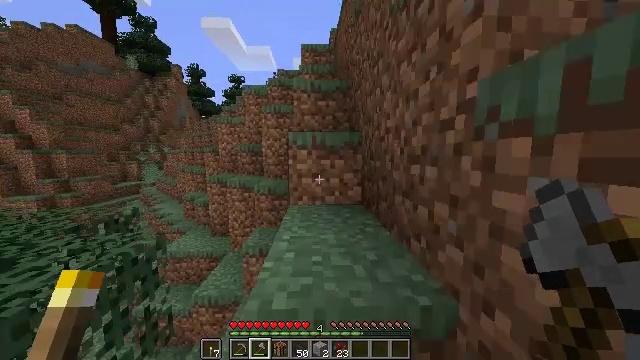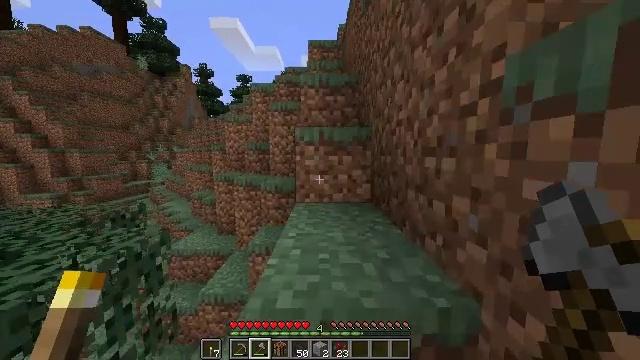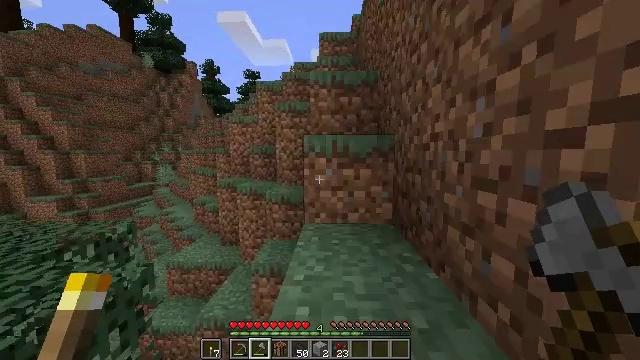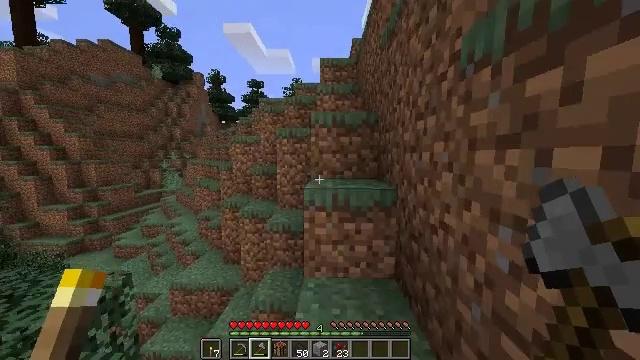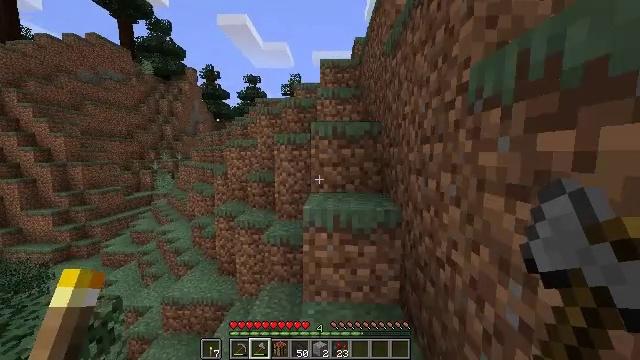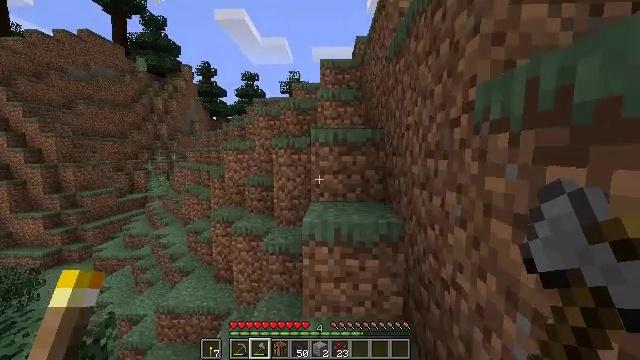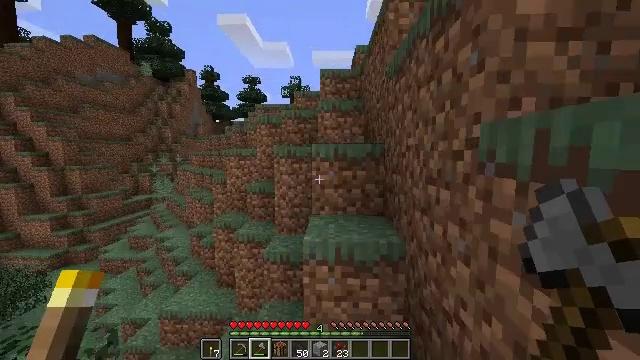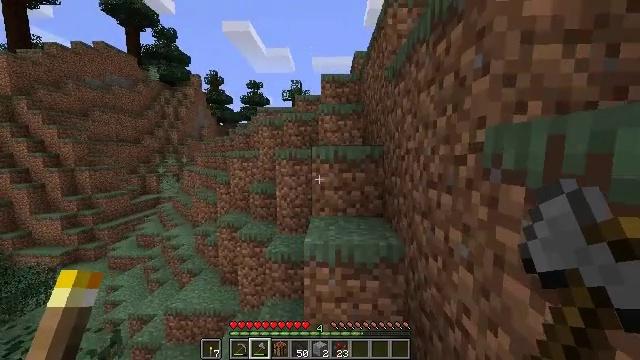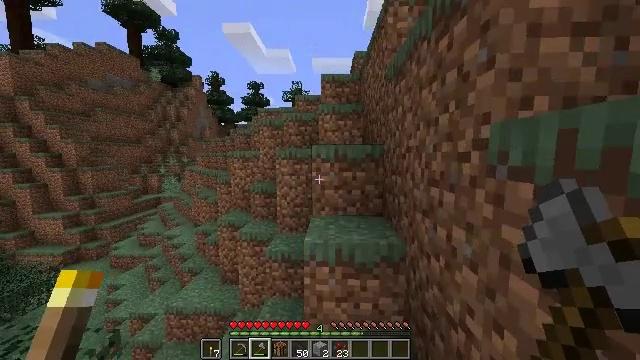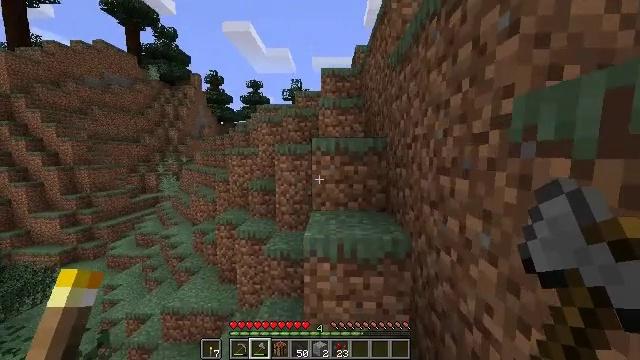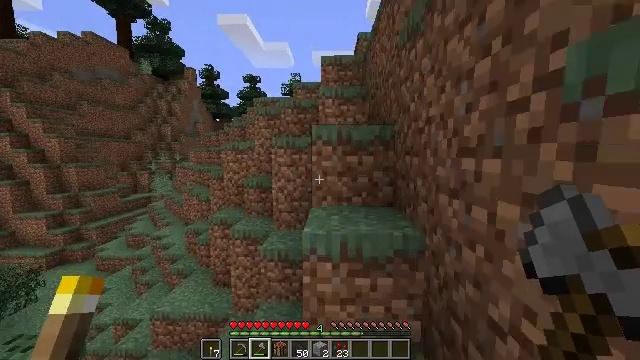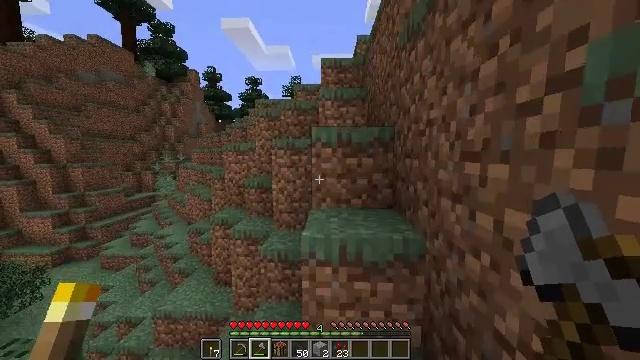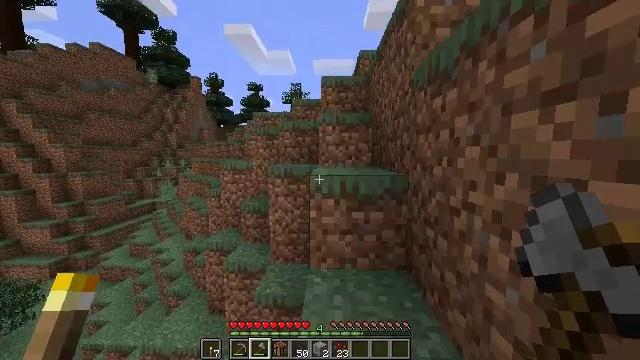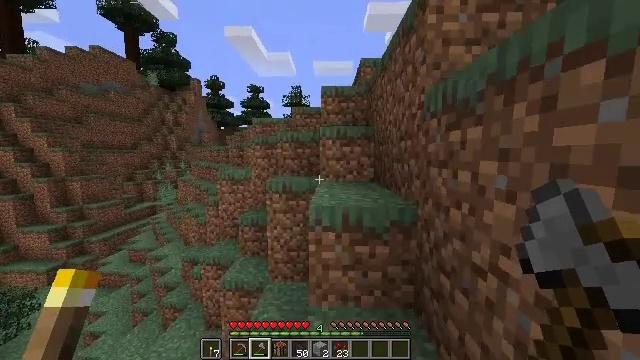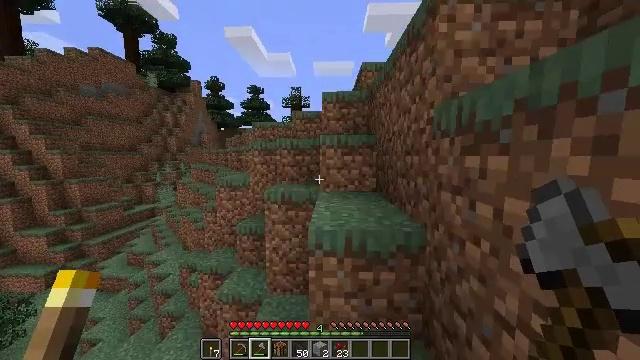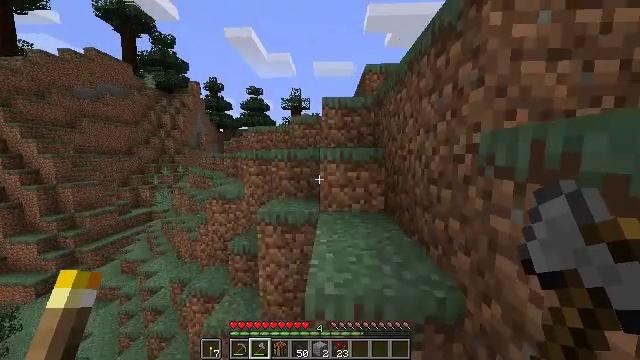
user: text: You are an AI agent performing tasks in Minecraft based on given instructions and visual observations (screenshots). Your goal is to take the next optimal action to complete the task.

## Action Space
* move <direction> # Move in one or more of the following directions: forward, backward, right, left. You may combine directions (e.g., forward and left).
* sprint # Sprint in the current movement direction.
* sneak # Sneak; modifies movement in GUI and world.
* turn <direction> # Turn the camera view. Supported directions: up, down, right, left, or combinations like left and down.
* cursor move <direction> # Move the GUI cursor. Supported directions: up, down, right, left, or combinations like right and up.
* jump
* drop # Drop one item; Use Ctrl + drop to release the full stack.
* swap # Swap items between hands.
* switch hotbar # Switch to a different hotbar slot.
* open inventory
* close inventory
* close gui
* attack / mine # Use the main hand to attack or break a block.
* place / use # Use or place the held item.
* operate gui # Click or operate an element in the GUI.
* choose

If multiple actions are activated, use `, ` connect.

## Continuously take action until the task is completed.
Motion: motion action
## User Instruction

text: Disassemble the purple bed for relocation.
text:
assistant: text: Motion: move forward, sprint, turn left
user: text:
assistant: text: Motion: move forward, sprint, turn left, jump
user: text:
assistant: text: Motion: move forward, sprint, jump
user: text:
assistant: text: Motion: move forward, sprint, jump
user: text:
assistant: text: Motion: move forward, sprint, jump
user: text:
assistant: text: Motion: move forward, sprint, jump
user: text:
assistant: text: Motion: move forward, sprint
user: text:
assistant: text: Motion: move forward, sprint
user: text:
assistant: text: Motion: move forward, sprint
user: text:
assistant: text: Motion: move forward, sprint
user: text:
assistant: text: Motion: move forward, sprint, jump
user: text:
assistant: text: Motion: move forward, sprint, jump
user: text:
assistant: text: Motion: move forward, sprint, jump
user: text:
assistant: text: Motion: move forward, sprint, jump
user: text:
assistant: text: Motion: move forward, sprint, jump
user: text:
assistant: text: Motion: move forward, sprint
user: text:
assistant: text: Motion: move forward, sprint, turn right
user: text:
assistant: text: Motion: move forward, sprint, turn right
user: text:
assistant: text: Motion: move forward, sprint, turn up, jump
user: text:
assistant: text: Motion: move forward, sprint, turn up, jump
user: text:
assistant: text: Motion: move forward, sprint, jump
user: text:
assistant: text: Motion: move forward, sprint, jump
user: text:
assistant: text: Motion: move forward, sprint, jump
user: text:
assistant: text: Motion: move forward and move left, sprint
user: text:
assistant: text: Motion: move forward and move left, sprint
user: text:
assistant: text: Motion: move forward and move left, sprint, turn left
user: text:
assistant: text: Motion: move forward and move left, sprint, turn down
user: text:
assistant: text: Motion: move forward, sprint, turn right and down, jump
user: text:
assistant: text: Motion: move forward, sprint, turn right, jump
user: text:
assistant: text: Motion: move forward, sprint, turn right and down, jump